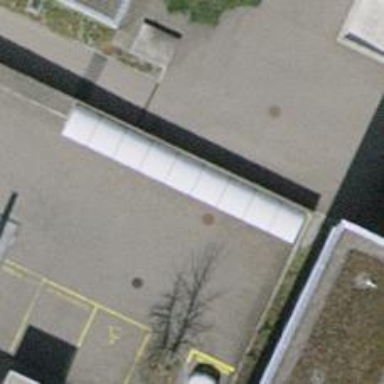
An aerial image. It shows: Bicycle parking area.